Interaction volume radius: 5 \u00c5
Interaction volume height: 35 \u00c5
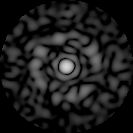
Disorder parameter: 0.8197